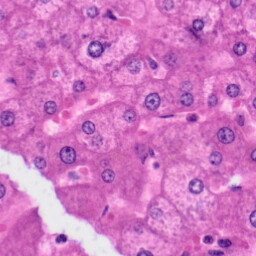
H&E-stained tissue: Liver